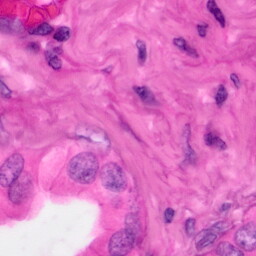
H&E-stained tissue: Pancreatic